Как показано на рисунке (a), две параллельных пластины состоят из идеальных проводников, расстояние между ними $d$, и они простираются параллельно в направлении $Oy$. Между пластинами в направлении, перпендикулярном $Oy$, распространяется электромагнитная волна в виде бегущей волны в положительном направлении оси $Ox$. Поле волны может быть записано как$$E=E_0\sin{\left(\frac{2\pi z}{\lambda_z}\right)}\sin{\left(\frac{2\pi x}{\lambda_x}-\omega t\right)},$$ $\omega$ — циклическая частота, $t$ — время, а $\lambda_x$ и $\lambda_z$ — некоторые параметры. С помощью такой системы можно собрать эквивалент антенны, передающей микроволновое излучение. Использование её вместо традиционной крупногабаритной параболической антенны может позволить сэкономить средства, затрачиваемые на её построение.
Покажите, что $\lambda_z$ может принимать лишь значения$$\lambda_z=\frac{2d}{m},\ m\in\mathbb{N}.$$
Найдите $\lambda_x$ при $m=1$.  Множество идеально проводящих пластин с одинаковым расстоянием между соседними пластинами расположено симметрично относительно одномерного источника волн, простирающегося бесконечно вдоль направления $Oy$. Правые концы пластин выровнены друг относительно друга, а длины пластин подчиняются некоторому выражению (система показана в разрезе в картинной плоскости на рисунке (b)), так что на правом конце получается распространяющаяся параллельно $Ox$ плоская волна. Считайте, что $m=1$, а расстояние между источником волн и левым концом средней пластины равно $L$.
Найдите выражение, задающее огибающую левых концов пластин системы в плоскости $xOz$.
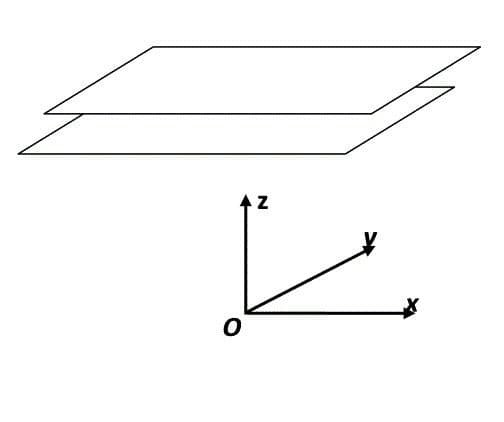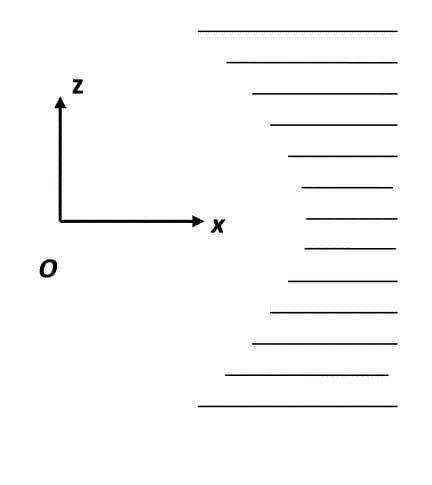
Покажите, что $\lambda_z$ может принимать лишь значения$$\lambda_z=\frac{2d}{m},\ m\in\mathbb{N}.$$
Решение: В силу наличия пластин при $z=0$ и $z=d$ должно быть $E=0$, что возможно лишь при$$\frac{2\pi d}{\lambda_z}=m\pi,$$откуда непосредственно получаем$$\lambda_z=\frac{2d}{m},\ m\in\mathbb{N}.$$

Найдите $\lambda_x$ при $m=1$.
Ответ: При $m=1$$$\lambda_x=\frac{1}{\sqrt{\omega/(2\pi c)-(2d)^{-2}}}.$$

Найдите выражение, задающее огибающую левых концов пластин системы в плоскости $xOz$.
Ответ: В полярных координатах огибающую левых концов пластин задаёт выражение$$R=L\left[1-\sqrt{1-\left(\frac{\pi c}{\omega d}\right)^2}\right]\left[1-\sqrt{1-\left(\frac{\pi c}{\omega d}\right)^2}\cos{\theta}\right],$$где $R$ – расстояние от оси $Oy$, $\theta$ – угол между направлением и осью $Ox$.
Темы:
T, Волны, Волновод, Китайские, Электромагнитные волны